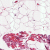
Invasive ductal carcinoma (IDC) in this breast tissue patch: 0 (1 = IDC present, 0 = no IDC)